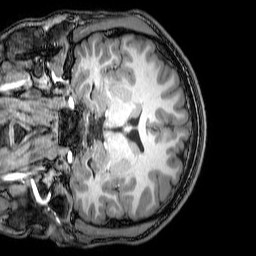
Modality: T1w
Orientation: coronal
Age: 21
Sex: male